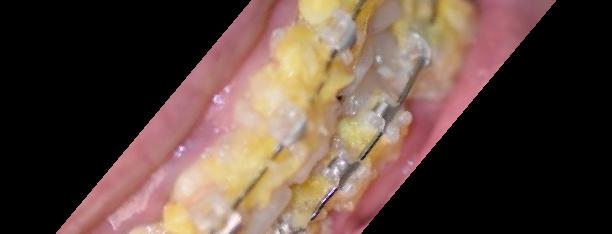
Condition: Calculus